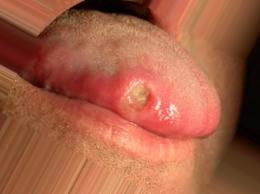
Condition: Mouth Ulcer